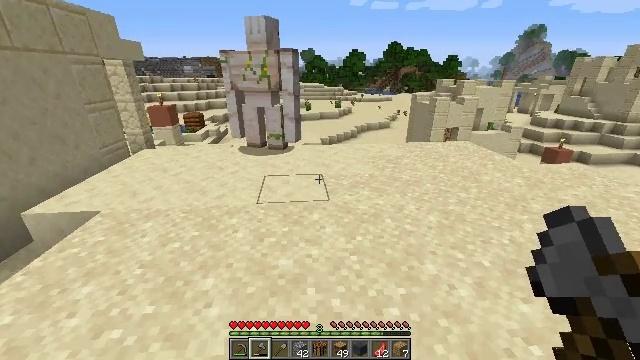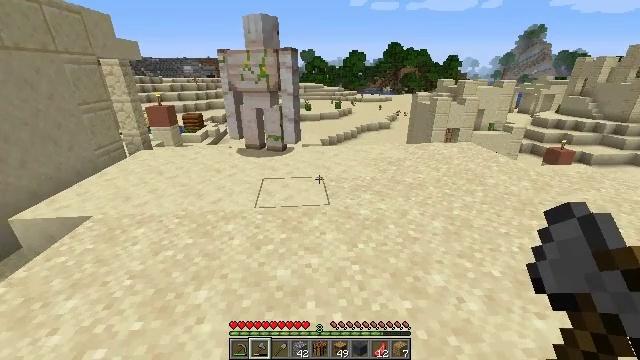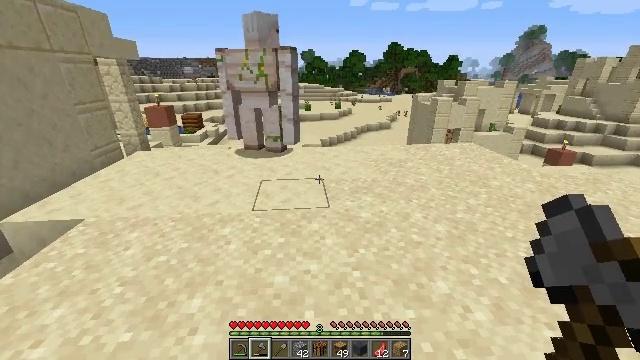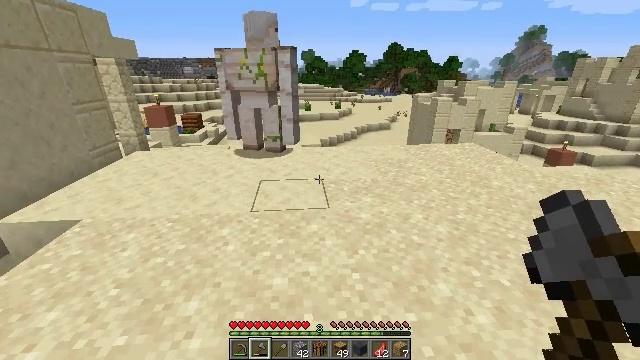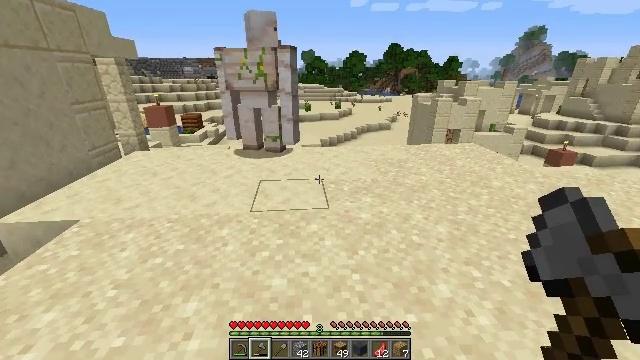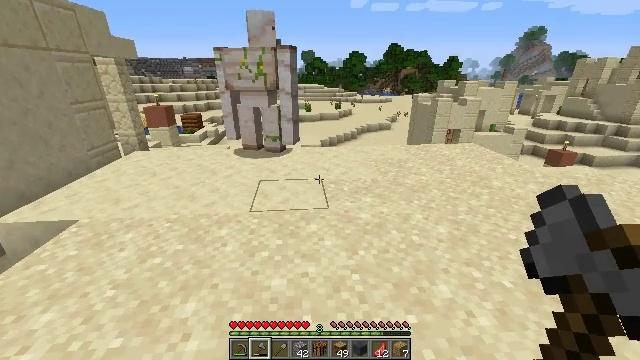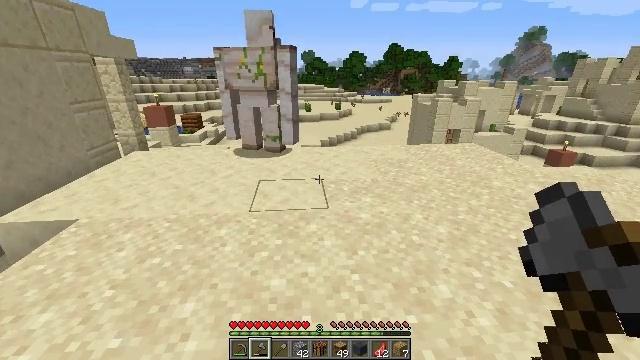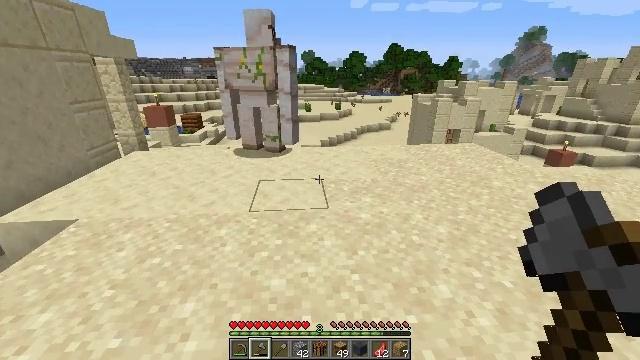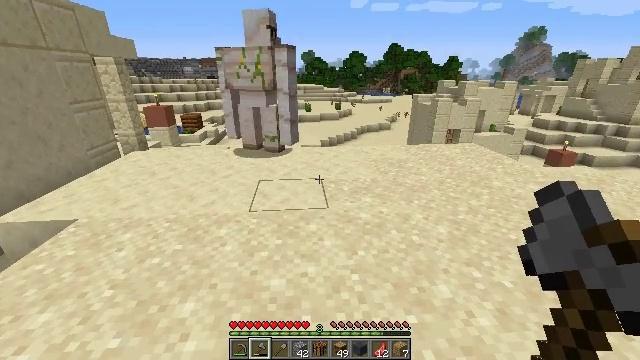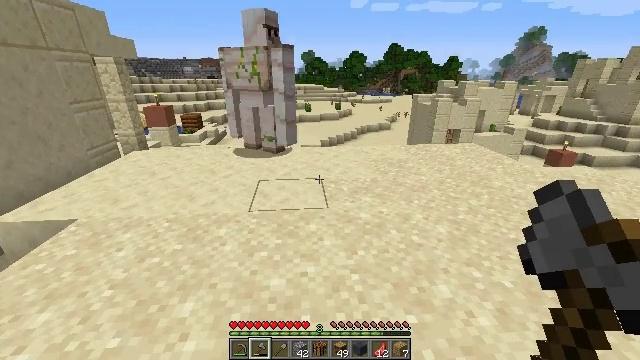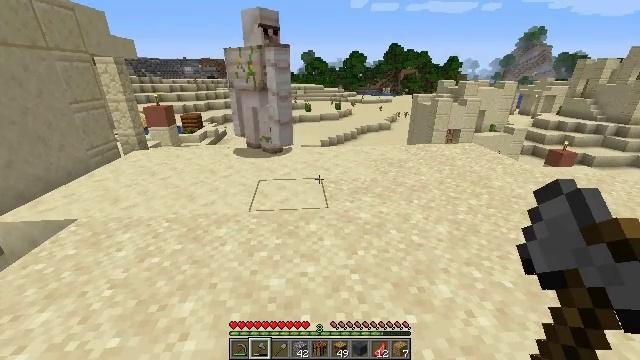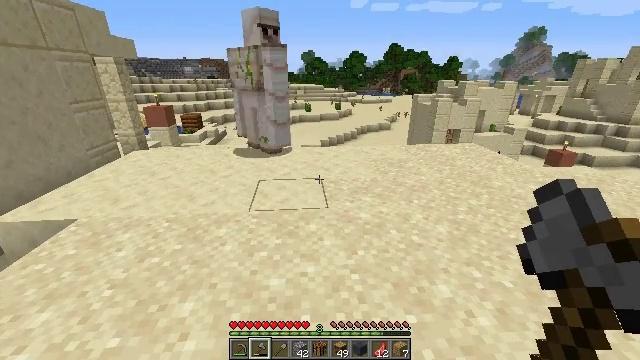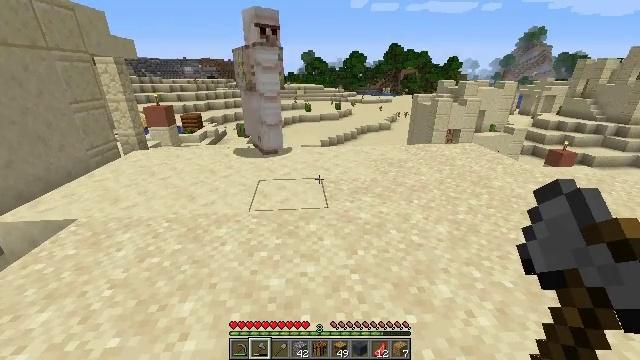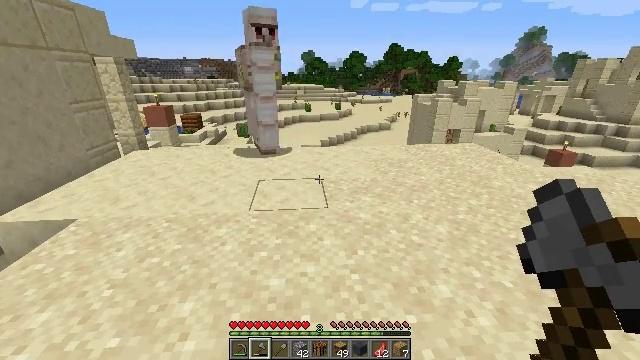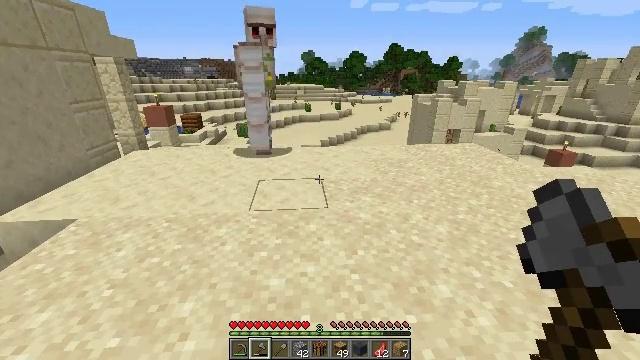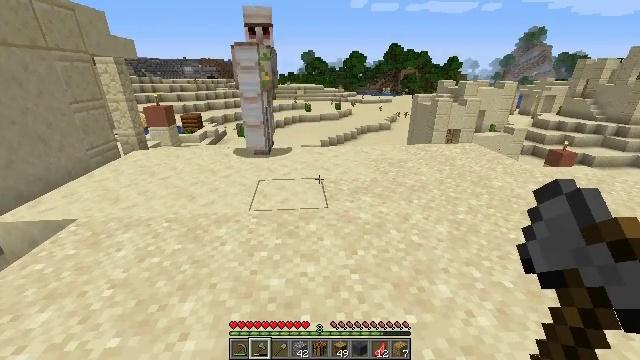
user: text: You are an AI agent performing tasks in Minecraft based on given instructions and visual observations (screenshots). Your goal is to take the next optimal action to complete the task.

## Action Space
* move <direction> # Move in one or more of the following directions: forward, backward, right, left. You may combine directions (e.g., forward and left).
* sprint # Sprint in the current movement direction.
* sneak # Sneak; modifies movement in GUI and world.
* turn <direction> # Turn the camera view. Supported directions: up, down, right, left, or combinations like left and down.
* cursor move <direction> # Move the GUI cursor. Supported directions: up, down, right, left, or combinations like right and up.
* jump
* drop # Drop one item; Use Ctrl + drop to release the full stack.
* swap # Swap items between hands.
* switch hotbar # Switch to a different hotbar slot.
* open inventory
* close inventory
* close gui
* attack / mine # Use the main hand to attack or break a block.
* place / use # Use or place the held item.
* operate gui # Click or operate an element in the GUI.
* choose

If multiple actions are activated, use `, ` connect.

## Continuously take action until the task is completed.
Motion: motion action
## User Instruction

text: Kill mobs.
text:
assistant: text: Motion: no_op
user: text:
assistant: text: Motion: no_op
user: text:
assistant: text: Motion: no_op
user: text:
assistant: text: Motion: no_op
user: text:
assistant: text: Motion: no_op
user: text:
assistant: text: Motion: no_op
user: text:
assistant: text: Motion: no_op
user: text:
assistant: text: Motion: no_op
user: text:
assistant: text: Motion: no_op
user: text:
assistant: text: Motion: no_op
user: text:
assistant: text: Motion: no_op
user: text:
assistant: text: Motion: no_op
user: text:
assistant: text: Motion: no_op
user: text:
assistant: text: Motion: no_op
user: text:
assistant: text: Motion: no_op
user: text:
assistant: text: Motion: no_op
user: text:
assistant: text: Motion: no_op
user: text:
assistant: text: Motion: turn left
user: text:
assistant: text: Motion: turn left
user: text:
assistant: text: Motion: turn left
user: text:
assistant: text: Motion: turn left
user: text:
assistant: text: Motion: turn left
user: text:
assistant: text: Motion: turn left
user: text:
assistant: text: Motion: turn left
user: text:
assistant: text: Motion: no_op
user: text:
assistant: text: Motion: no_op
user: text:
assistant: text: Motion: no_op
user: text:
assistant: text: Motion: no_op
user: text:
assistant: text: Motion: no_op
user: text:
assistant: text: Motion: no_op